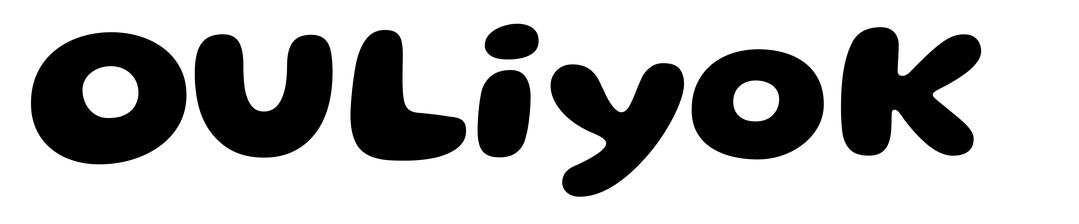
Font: Gluten_Bold